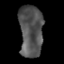
Tissue: lung
Cell type: Epithelial cells
Senescence score: 0.2151
Nuclear area (px): 1188
Mean DAPI intensity: 83.609